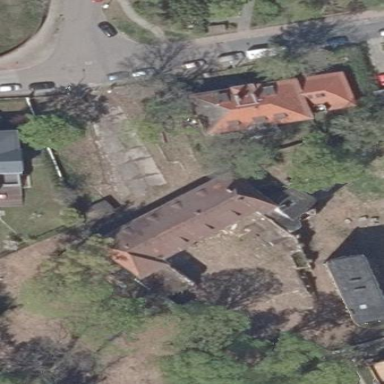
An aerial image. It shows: Building in ruins.